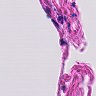
Metastatic tissue present: no